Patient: sex M, age 71
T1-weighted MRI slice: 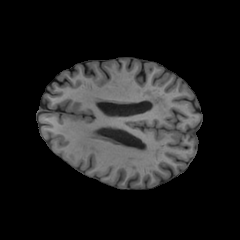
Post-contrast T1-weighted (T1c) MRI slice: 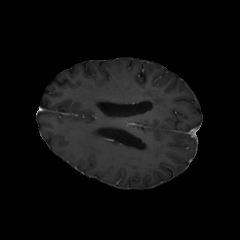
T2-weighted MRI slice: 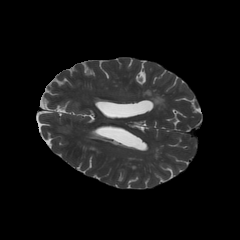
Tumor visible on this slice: yes
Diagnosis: Glioblastoma, IDH-wildtype
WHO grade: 4